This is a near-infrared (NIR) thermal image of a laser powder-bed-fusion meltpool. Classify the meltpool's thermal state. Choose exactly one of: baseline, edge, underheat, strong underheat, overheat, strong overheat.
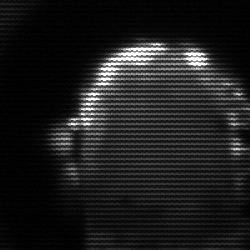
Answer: baseline